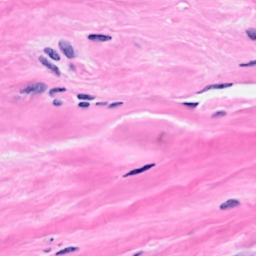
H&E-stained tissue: Breast